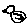
Label: bird